Question: I have a problem on my ajax script and I need to load the page without refreshing the page. Base on this code.
index.php
'''
<div class="header-page" class="clearfix" role="banner">
<div class="container">
<img src="images/logo.png" />
</div>
</div>
<!-- end of HEADER -->
<form>
<div id="contents">
<div class="main-container">
<div class="container">
<table id="tableID">
<tr class="data-head">
<td>Name</td>
<td>Phase</td>
<td>Money 1</td>
<td>Money 2</td>
<td>Money 3</td>
</tr>
<?php
while ($row = mysql_fetch_row($result, MYSQL_BOTH)) {
$id = $row[0];
$companyname = $row[1];
$client = $row[2];
$package = $row[3];
$payment1 = $row[4];
$payment2 = $row[5];
$payment3 = $row[6];
echo '<tr id="'.$id.'">';
echo '<td><b>'.$client.'</b></td>';
echo '<td>';
echo '<select class="phase" onchange="trackPhases(this.value)">';
if($phase_status=='Design'){
echo '<option value="'.$phase_status.''.$id.'" selected>'.$phase_status.'</option>';
echo '<option value="Build-Out'.$id.'">Build-Out</option>';
echo '<option value="Launch'.$id.'">Launch</option>';
}
if($phase_status=='Build-Out'){
echo '<option value="Design'.$id.'">Design</option>';
echo '<option value="'.$phase_status.''.$id.'" selected>'.$phase_status.'</option>';
echo '<option value="Launch'.$id.'">Launch</option>';
}
if($phase_status=='Launch'){
echo '<option value="Design'.$id.'">Design</option>';
echo '<option value="Build-Out'.$id.'">Build-Out</option>';
echo '<option value="'.$phase_status.''.$id.'" selected>'.$phase_status.'</option>';
}
echo '</select>';
echo '</td>';
echo '</tr>';
}
?>
</table>
</div>
</div>
</div>
</form>
<div id="txtHint"></div>
'''
And this is my Ajax script. I created a dropdown control(just a sample) on the html table code. When I select a value on the dropdown -- 'select class="phase" onchange="trackPhases(this.value)', it should automatically load the page via Ajax not a refresh.
'''
<script type="text/javascript">
function trackPhases(str)
{
if (str=="")
{
document.getElementById("txtHint").innerHTML="";
return;
}
if (window.XMLHttpRequest)
{// code for IE7+, Firefox, Chrome, Opera, Safari
xmlhttp=new XMLHttpRequest();
}
else
{// code for IE6, IE5
xmlhttp=new ActiveXObject("Microsoft.XMLHTTP");
}
xmlhttp.onreadystatechange=function()
{
if (xmlhttp.readyState==4 && xmlhttp.status==200)
{
document.getElementById("txtHint").innerHTML=xmlhttp.responseText;
}
}
xmlhttp.open("GET","update.php?q="+str,true);
xmlhttp.send();
}
'''
My index.php is fine though. But there is something wrong with my Ajax script. Please help me.
'''
<?php
mysql_connect("localhost", "xx", "password");
mysql_select_db('database');
$query = "SELECT * FROM project";
$result = mysql_query($query);
?>
'''

update.php
'''
<?php
mysql_connect("localhost", "xx", "password");
mysql_select_db('database');
$query = "SELECT * FROM project";
$result = mysql_query($query);
$q = $_GET['q'];
$id = ereg_replace("[^0-9]", "",$q);
$phase_status = preg_replace('/[0-9]+/', '', $q);
$sql = 'UPDATE project SET phase_status="'.$phase_status.'" WHERE id = '.$id;
$retval = mysql_query($sql);
if(! $retval ){
die('Could not update data: ' . mysql_error());
}
?>
'''
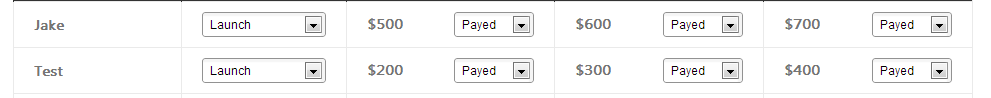
Answer: I say it only to notice .
*'PDO''mysqli'
my using of 'mysql_query()' is only to fit your code
---
If the code of update.php you give us is like we can see .
You can not get a response that you can replace, when you send no output !
index.php
'''
<script type="text/javascript">
function trackPhases(str)
{
....
if (xmlhttp.readyState==4 && xmlhttp.status==200)
{
document.getElementById("txtHint").innerHTML=xmlhttp.responseText;
}
}
....
xmlhttp.open("GET","update.php?q="+str,true);
xmlhttp.send();
'''
update.php
'''
....
$sql = 'UPDATE project SET phase_status="'.$phase_status.'" WHERE id = '.$id;
$retval = mysql_query($sql);
if(! $retval ){
die('Could not update data: ' . mysql_error());
}
'''
The only output you will get is when there is an error :
output :
'''
'Could not update data: ' . mysql_error());
'''
and immediately terminate your script ..
So your question 'Load the current page via Ajax in php' has nothing to do with what you want to get .
you want to replace the whole
'''
<table id="tableID">
....
<?php
while ($row = mysql_fetch_row($result, MYSQL_BOTH)) {
....
</table>
'''
with the content from your 'table: project' .
---
You can put above
'''
<table id="tableID">
....
<?php
while ($row = mysql_fetch_row($result, MYSQL_BOTH)) {
....
</table>
'''
code in a extra include 'setSelect.php' with a function
'''
<?php
function getSelect($result) {
?>
<table id="tableID">
....
<?php
while ($row = mysql_fetch_row($result, MYSQL_BOTH)) {
?>
</table>
}
'''
in index.php your code becomes
'''
<?php
include "setSelect.php";
....
?>
<div class="main-container">
<div id="newCont" class="container">
<?php getSelect($result); ?>
</div>
</div>
....
?>
'''
update.php
'''
<?php
include "setSelect.php";
....
$sql = 'UPDATE project SET phase_status="'.$phase_status.'" WHERE id = '.$id;
$retval = mysql_query($sql);
if(! $retval ){
die('Could not update data: ' . mysql_error());
}
$query = "SELECT * FROM project";
$result = mysql_query($query);
if ($result) {
getSelect($result);
}
?>
'''
Now you have to change your 'getElementById()' to
'''
document.getElementById("newCont").innerHTML=xmlhttp.responseText;
'''
to match the new created container 'id' .
I'm shure you know what i mean.